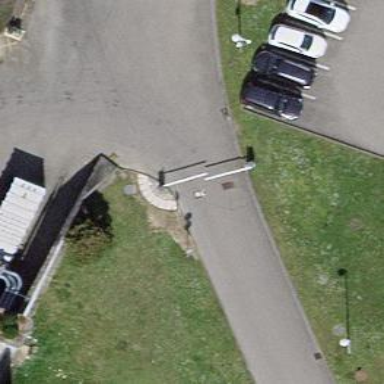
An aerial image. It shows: Lift gate barrier.